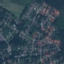
Land use / land cover class: Residential